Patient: sex M, age 42
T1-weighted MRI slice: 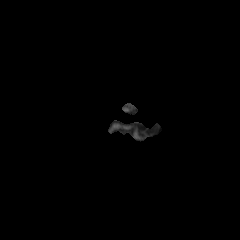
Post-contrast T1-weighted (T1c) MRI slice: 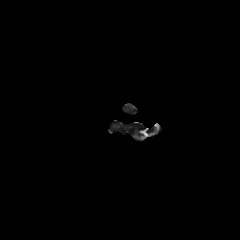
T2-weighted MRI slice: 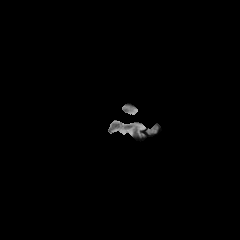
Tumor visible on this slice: yes
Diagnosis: Glioblastoma, IDH-wildtype
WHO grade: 4